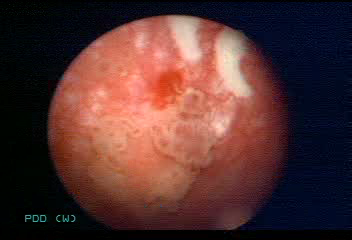
Modality: WLC
Class: Malignant
Subclass: LowGradePapillary
Lesion: L2
Stage: Ta
Morphology: Papillary
Bladder cancer association: Yes
Annotated structures: Tumor